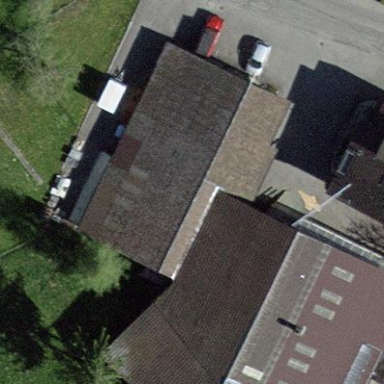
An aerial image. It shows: Commercial building.